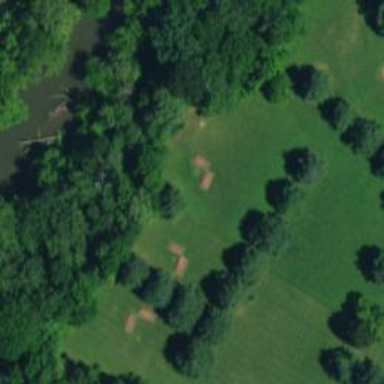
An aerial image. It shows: Camping site with tents set up.